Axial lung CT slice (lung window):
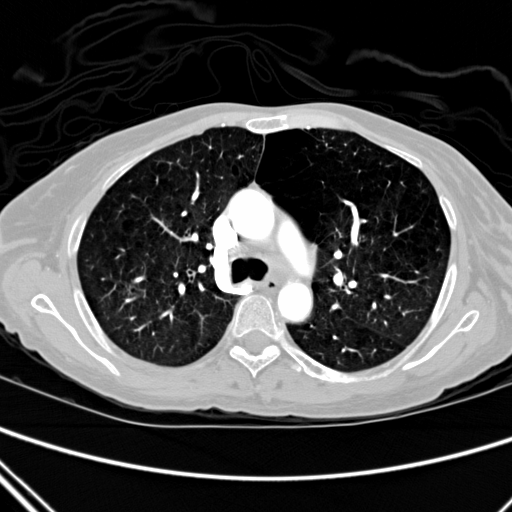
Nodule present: no